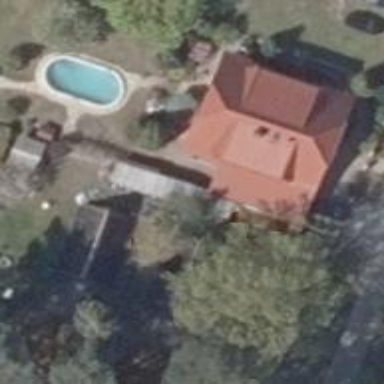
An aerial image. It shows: Detached building with half-hipped roof.